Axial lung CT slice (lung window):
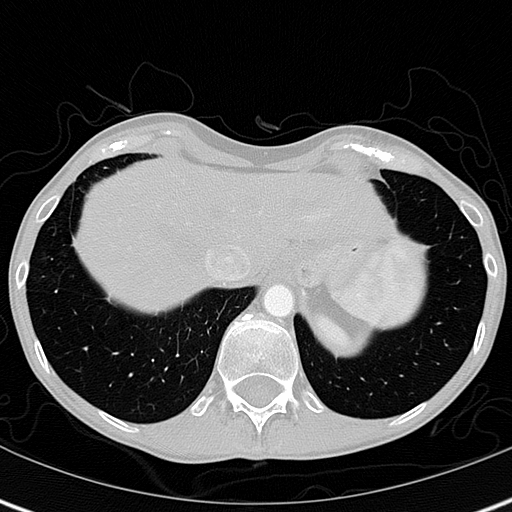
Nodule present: no